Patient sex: F
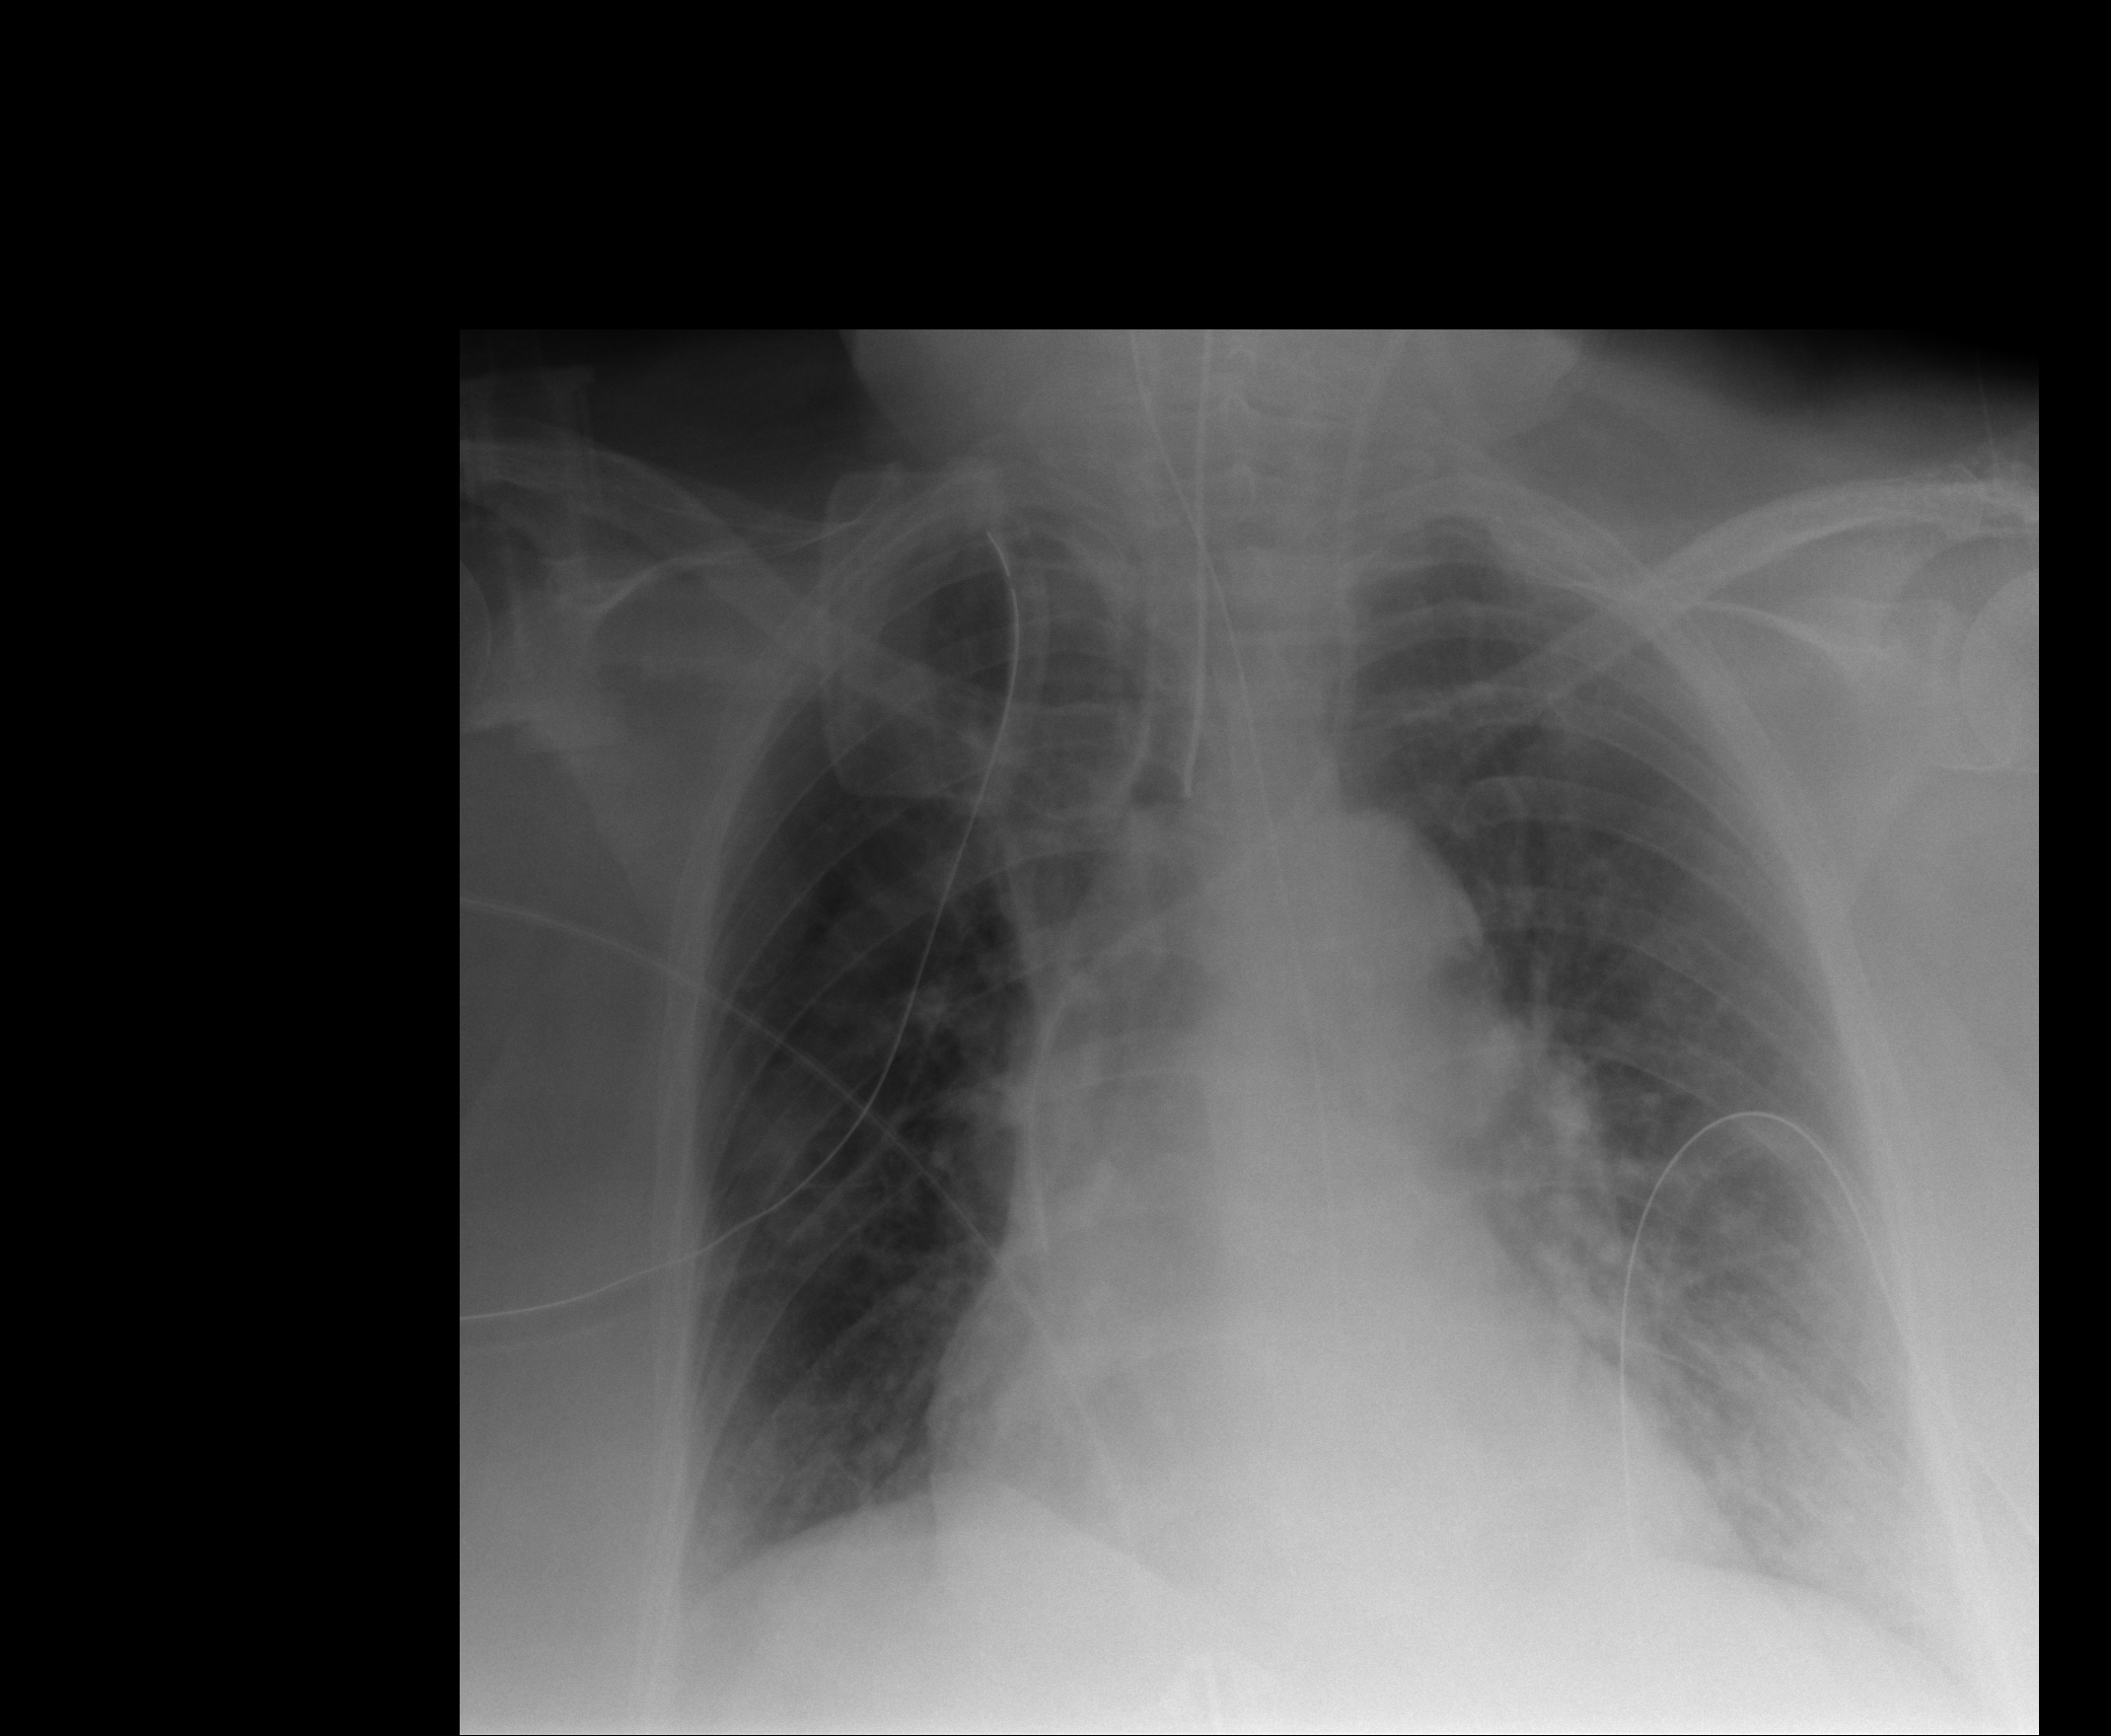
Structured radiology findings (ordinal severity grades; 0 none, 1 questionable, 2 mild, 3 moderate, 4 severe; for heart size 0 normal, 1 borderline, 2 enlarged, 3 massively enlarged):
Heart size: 2
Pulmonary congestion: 2
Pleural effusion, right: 0
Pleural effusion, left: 1
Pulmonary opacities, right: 0
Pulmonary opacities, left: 2
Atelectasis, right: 1
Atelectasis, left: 2